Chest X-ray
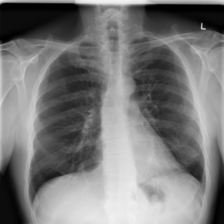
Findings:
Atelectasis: negative
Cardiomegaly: negative
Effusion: negative
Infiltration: negative
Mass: negative
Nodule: negative
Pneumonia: negative
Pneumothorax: negative
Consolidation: negative
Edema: negative
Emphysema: negative
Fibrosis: negative
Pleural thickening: negative
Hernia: negative